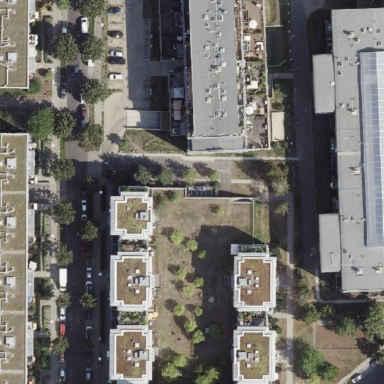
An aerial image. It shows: Building with apartments and flat roof covered in grass.